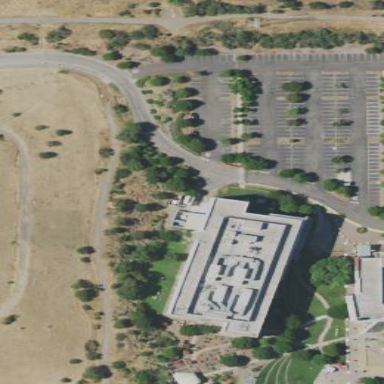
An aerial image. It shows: Commercial building.